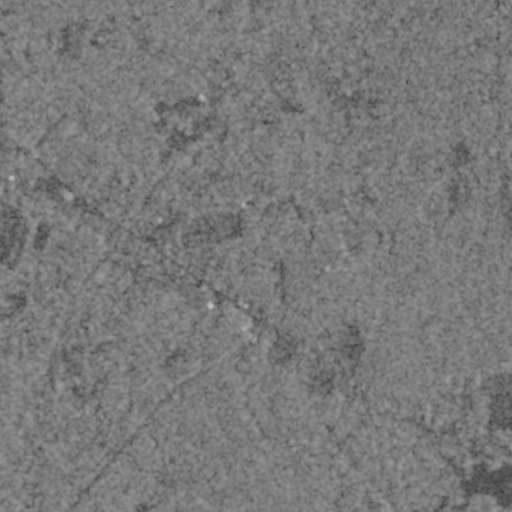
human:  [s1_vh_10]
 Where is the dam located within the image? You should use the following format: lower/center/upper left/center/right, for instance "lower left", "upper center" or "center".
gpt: The dam is located in the center left of the image.
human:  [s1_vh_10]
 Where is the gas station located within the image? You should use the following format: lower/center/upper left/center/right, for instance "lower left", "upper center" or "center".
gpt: The gas station is located in the center left of the image.
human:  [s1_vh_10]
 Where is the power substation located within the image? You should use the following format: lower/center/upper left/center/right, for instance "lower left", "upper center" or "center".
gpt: The power substation is located in the lower center of the image.
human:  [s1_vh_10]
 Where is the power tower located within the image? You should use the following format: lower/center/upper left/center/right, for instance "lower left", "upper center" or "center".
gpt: The power tower is located in the lower center of the image.
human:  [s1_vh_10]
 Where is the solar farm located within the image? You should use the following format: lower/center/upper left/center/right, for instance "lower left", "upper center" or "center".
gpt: The solar farm is located in the lower left of the image.
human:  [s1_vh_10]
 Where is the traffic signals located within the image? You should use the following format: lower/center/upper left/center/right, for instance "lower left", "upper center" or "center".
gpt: The traffic signals is located in the center left of the image.
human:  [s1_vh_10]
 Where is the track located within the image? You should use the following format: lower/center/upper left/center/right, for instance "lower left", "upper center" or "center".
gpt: There is no track in the image.

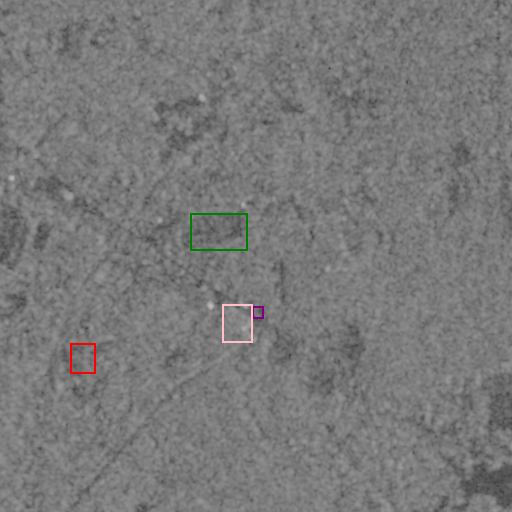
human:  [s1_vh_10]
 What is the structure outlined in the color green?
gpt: The structure outlined in green is a park.
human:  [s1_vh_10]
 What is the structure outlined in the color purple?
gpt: The structure outlined in purple is a parking lot.
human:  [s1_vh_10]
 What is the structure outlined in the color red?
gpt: The structure outlined in red is a solar farm.
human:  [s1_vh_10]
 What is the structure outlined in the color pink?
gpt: The structure outlined in pink is a building.
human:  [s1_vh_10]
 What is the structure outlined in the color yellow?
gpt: There is no yellow outline.